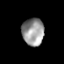
Tissue: prostate
Cell type: Epithelial cells
Senescence score: 0.7242
Nuclear area (px): 590
Mean DAPI intensity: 151.558